Question: <URL> is fairly new so I can't find any examples or tutorials yet. I'm using the sample that comes with Netbeans, its a simple web service with an operation that adds two int's together.
If you click on Web Services -> CalculatorWS, then right-click (open context menu) -> Edit Web Service Attributes, then the "Secure Service" options supports
- - -

And a bunch of STS (Secure Token Service) options, which I don't want to use an STS right now.
I'm very familiar with Web Services, just not SAML... or Netbeans (More of an Eclipse guy, but getting familiar with NB). I'm really just looking for a place to learn more about this, and if I can this simple example up and running.
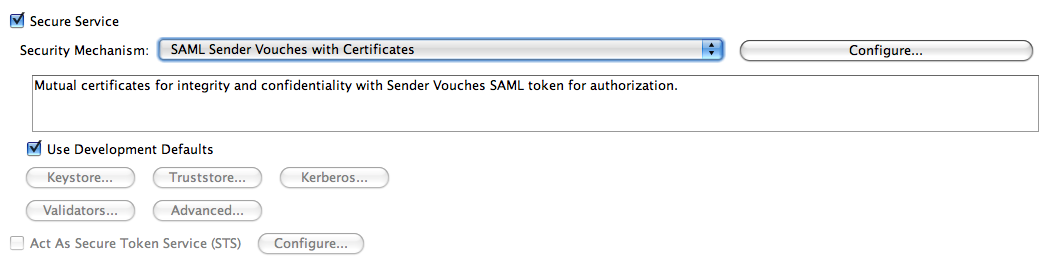
Answer: SAML is really starting to take off... it's good to see. I'm way more familiar with it now. So if people have questions let me know.